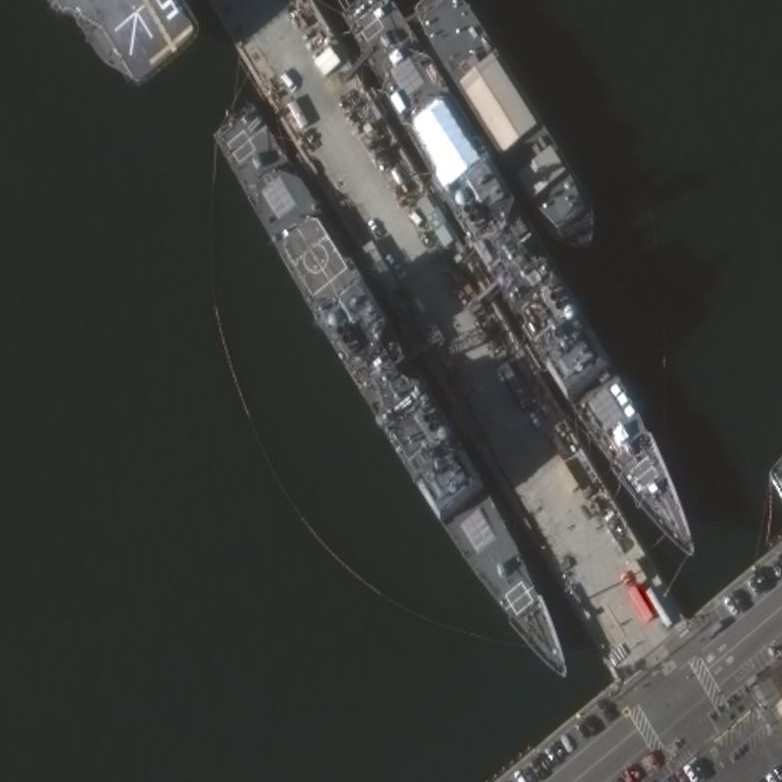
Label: cruiser